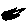
Label: bird